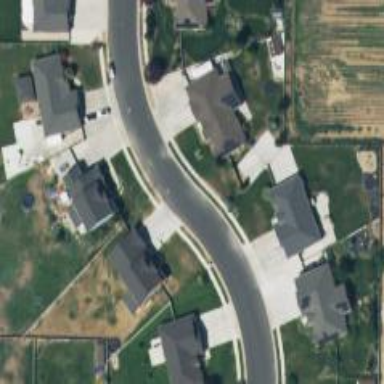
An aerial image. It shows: Residential road.